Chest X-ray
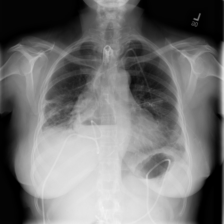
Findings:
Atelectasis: negative
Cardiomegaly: negative
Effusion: negative
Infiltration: positive
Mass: negative
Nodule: negative
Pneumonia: negative
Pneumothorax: negative
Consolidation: negative
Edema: negative
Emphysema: negative
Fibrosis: negative
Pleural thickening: negative
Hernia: negative